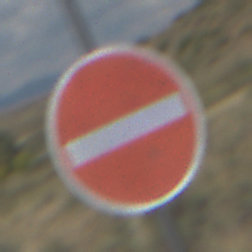
Verkehrszeichen: VerbotDerEinfahrt
Umgebung: Outdoor, Nature
Tageszeit: Midday
Wetter: PartlyCloudy
Licht: Natural
Jahreszeit: NotSpecified
Kontrast: HighContrast